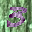
Label: 3